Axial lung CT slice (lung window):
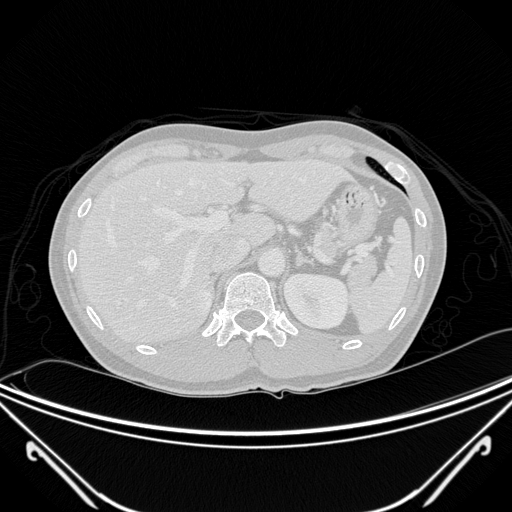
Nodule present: no